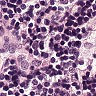
Metastatic tissue present: no